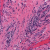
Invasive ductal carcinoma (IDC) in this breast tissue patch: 0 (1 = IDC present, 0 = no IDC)